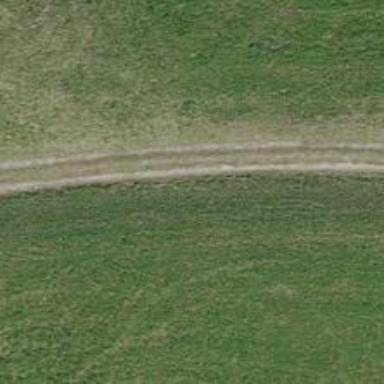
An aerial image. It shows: Grass track with grade5 track type.